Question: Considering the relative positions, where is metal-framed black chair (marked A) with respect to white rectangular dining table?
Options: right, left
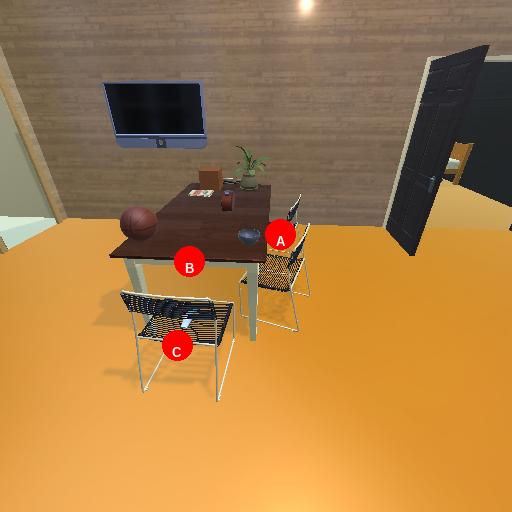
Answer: right